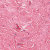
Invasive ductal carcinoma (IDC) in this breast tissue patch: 0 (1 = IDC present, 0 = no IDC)